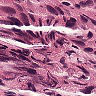
Metastatic tissue present: yes